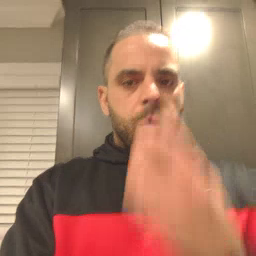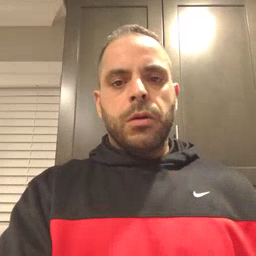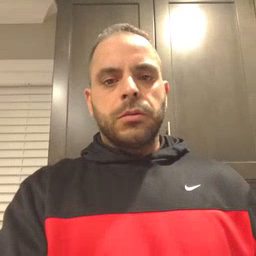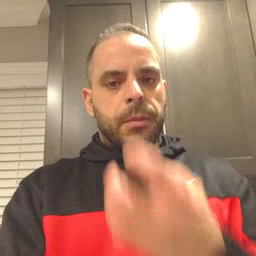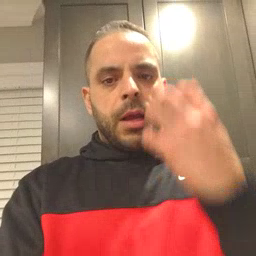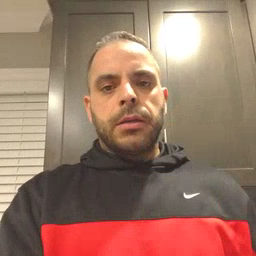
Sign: mad